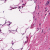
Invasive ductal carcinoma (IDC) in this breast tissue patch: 0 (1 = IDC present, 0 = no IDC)